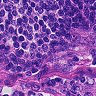
Metastatic tissue present: no